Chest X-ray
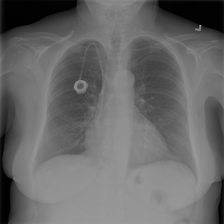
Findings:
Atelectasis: negative
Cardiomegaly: negative
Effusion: negative
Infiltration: positive
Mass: negative
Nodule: negative
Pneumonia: negative
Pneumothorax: negative
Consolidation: negative
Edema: negative
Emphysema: negative
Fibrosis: negative
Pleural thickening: negative
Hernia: negative